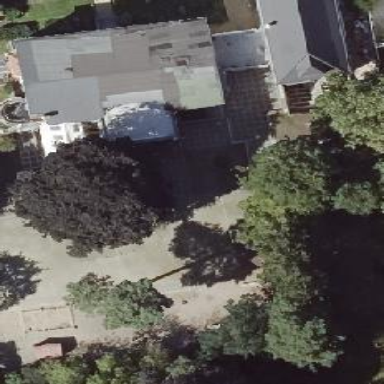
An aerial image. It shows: School.